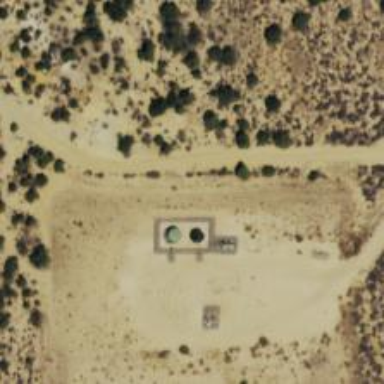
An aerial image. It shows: Storage tank with man-made structure.